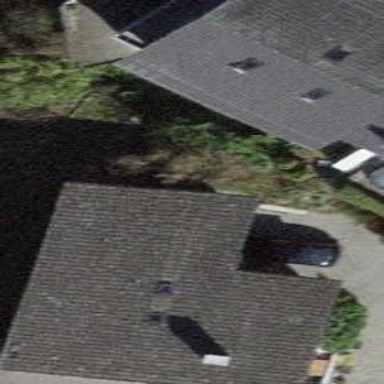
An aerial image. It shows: Building with tiled roof.